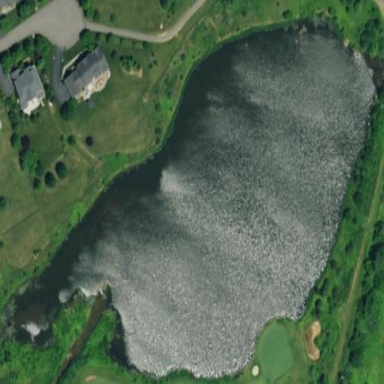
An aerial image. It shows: Water hazard on golf course.